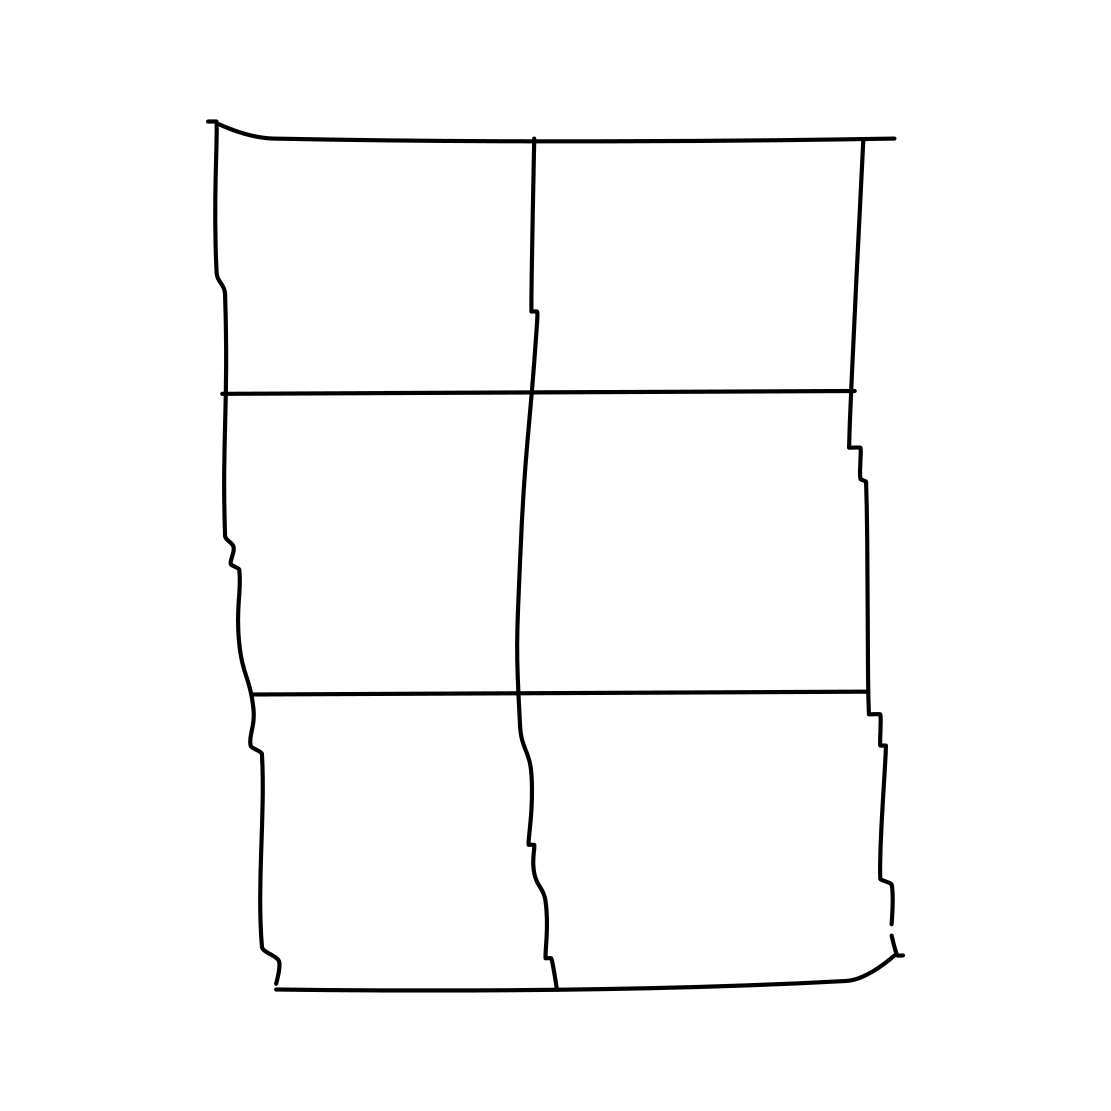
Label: bookshelf